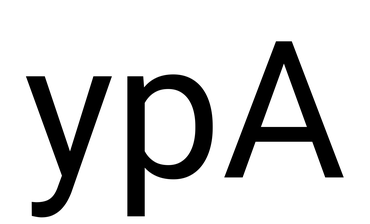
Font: Roboto_Regular